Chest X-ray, AP view. Patient: 56 years old, sex M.
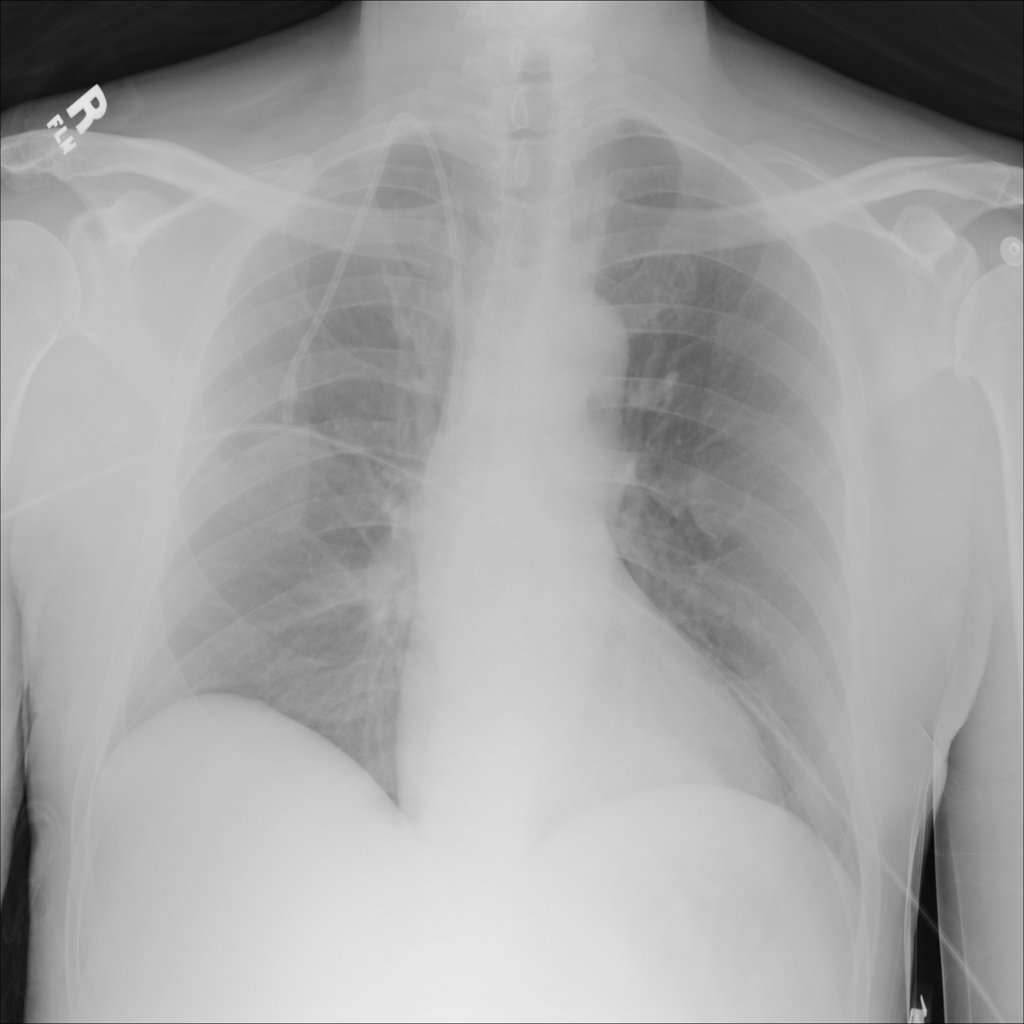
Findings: No Finding